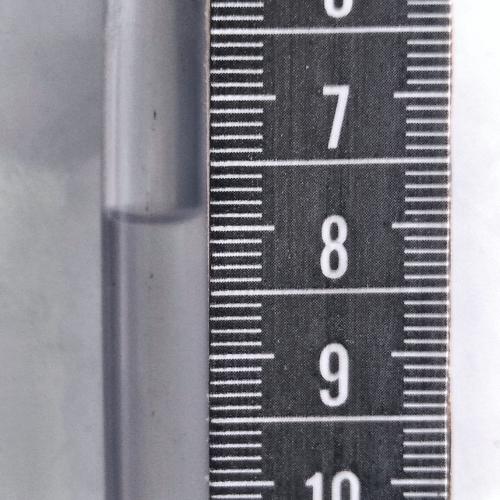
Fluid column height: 7.9 cm